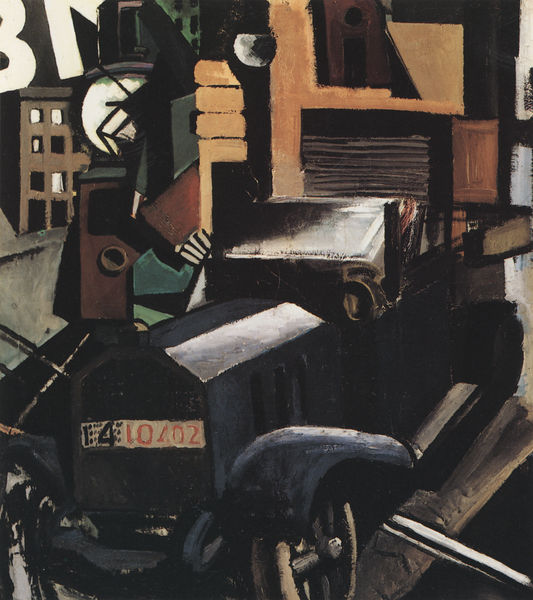
Titel: Il camion
Künstler: Mario Sironi
Standort: Milano
Institution: Collezione R. Jucker
Schlagwörter: blau, hand, weiß, grün, kubismus, ocker, stadt, braun, fenster, glas, licht, schwarz, strasse, ölbild, haus, häuser, räder, auto, rad, glanz, metall, neue sachlichkeit, buchstaben, verkehr, oldtimer, reifen, autos, motorhaube, gestapelt, garage, speiche, limousine, kennzeichen, nummernschild, windschutzscheibe, ford, schutzblech, tankstelle